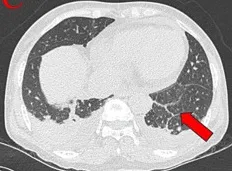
Axial section showing interlobular septal thickening in the left lower lobe.
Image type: radiology (ct)